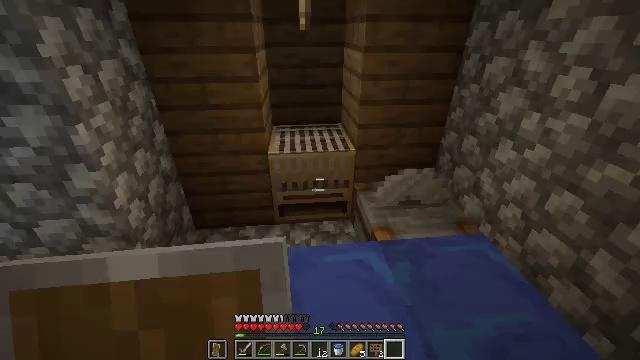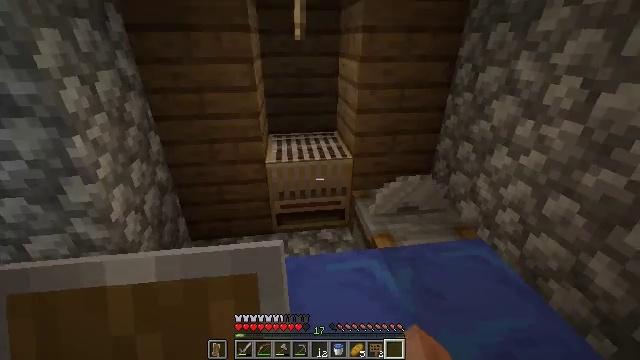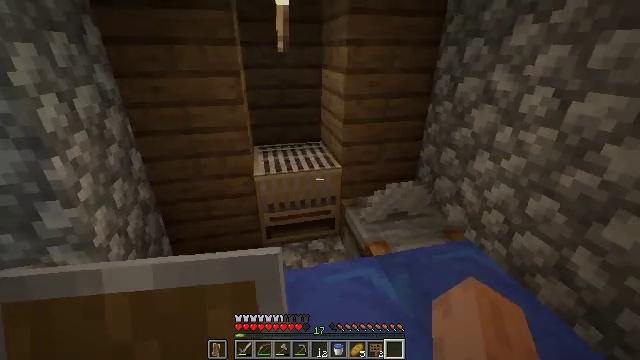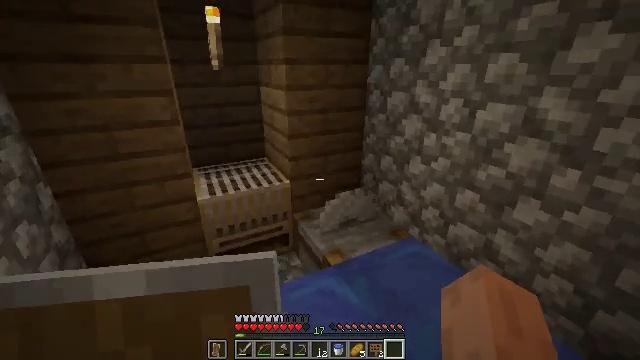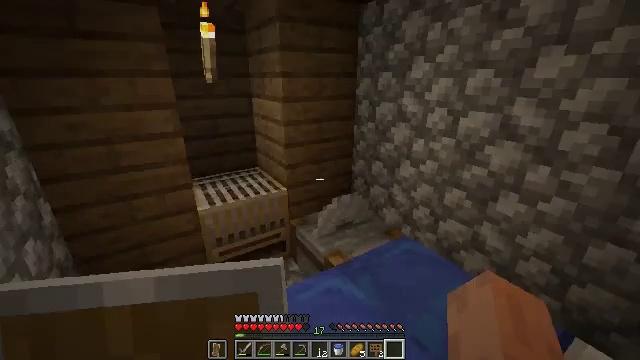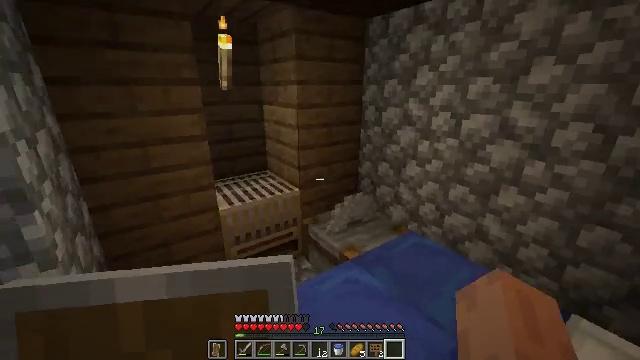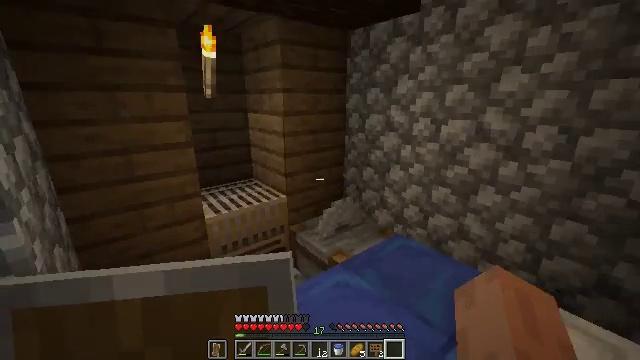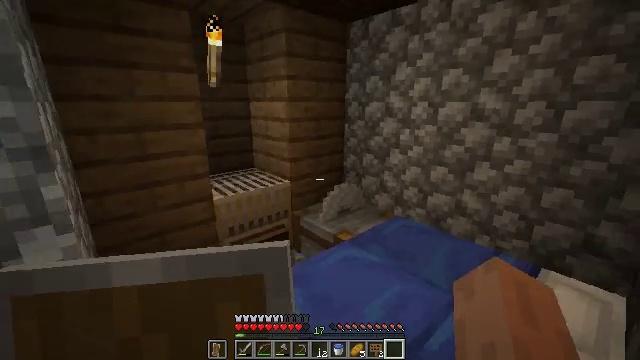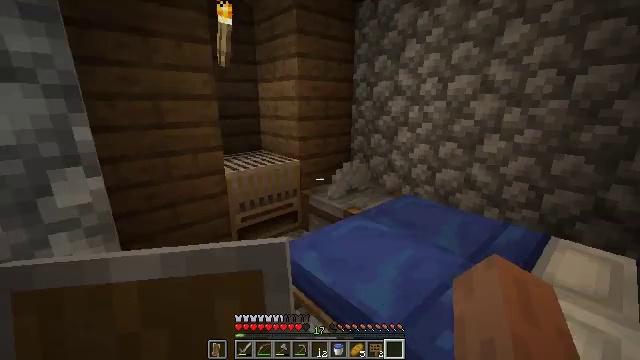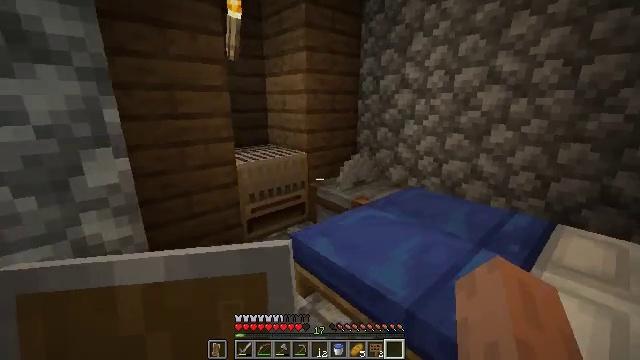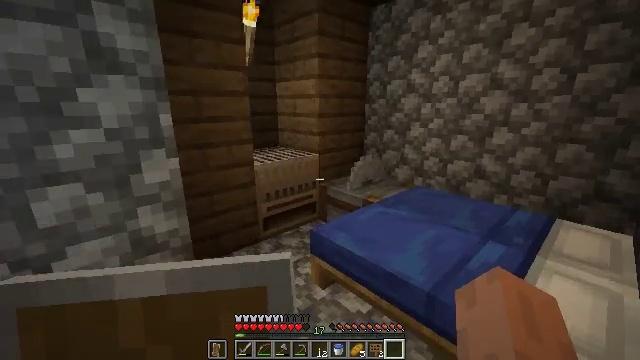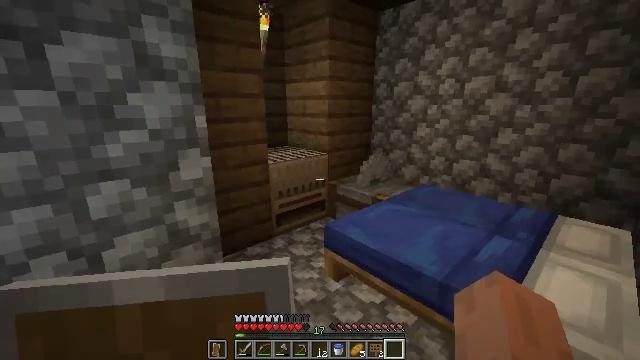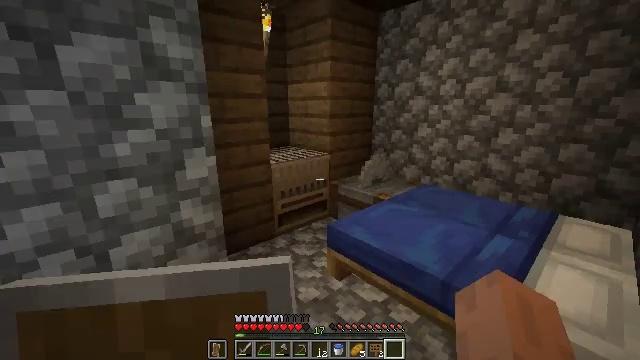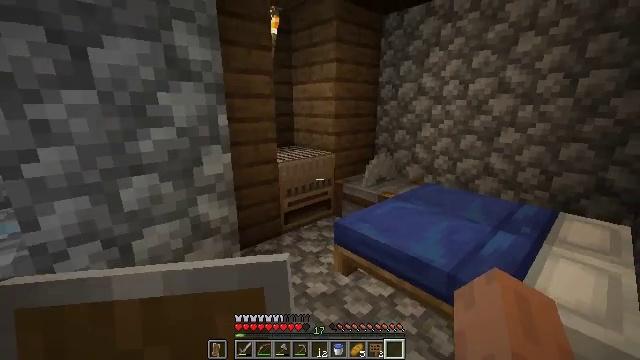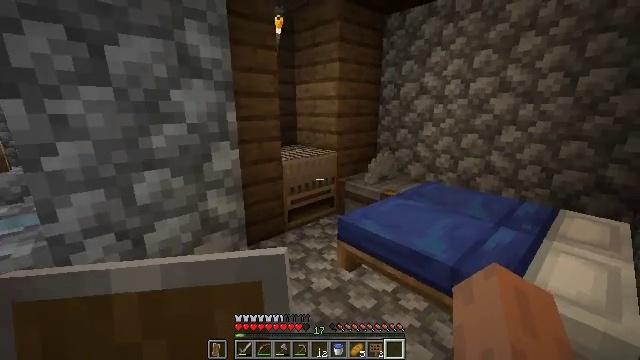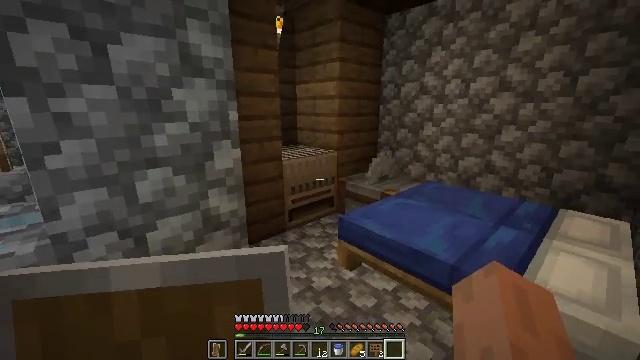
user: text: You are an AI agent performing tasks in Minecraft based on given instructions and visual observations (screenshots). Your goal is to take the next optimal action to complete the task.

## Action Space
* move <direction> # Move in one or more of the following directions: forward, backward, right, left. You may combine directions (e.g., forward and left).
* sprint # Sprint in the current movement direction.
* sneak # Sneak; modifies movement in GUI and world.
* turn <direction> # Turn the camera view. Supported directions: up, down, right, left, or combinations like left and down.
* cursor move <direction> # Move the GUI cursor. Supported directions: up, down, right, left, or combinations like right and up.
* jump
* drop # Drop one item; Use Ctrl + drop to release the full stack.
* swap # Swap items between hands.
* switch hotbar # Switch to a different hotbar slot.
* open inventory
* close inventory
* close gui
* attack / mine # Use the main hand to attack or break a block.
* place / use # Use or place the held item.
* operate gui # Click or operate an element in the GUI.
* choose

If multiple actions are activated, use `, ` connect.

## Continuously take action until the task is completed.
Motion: motion action
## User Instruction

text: Break the campfire to put it in your inventory.
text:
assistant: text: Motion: move left, turn right and up
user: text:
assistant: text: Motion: move left, turn right and up
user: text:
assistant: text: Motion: move back and move left, turn right and up
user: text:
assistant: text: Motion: move back and move left, turn right and up
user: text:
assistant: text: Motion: move back and move left, turn right and up
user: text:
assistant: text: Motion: move back and move left, turn right and up
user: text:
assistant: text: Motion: move back and move left, turn right
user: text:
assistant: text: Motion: move back and move left
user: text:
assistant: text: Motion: move back and move left
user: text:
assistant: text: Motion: move back and move left
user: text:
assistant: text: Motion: move back
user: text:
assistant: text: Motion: no_op
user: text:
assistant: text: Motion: no_op
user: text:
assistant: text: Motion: no_op
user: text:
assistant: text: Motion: no_op
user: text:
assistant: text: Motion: no_op
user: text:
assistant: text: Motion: turn up
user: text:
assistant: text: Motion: turn right and up
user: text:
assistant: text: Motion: move back, turn up
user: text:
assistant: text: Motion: move back, turn up
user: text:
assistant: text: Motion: move back
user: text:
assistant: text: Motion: no_op
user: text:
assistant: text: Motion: no_op
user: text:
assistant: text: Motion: turn left and down
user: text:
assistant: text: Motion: turn left and down
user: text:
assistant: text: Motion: move forward, turn left and up
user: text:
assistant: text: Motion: move forward
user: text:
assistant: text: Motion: move forward
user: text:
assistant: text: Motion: move forward
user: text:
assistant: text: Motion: move forward, turn right